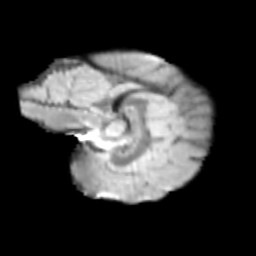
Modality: T2w
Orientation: sagittal
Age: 10
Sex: male
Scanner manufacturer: siemens
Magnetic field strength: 3 T
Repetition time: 3.8 s
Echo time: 0.07 s